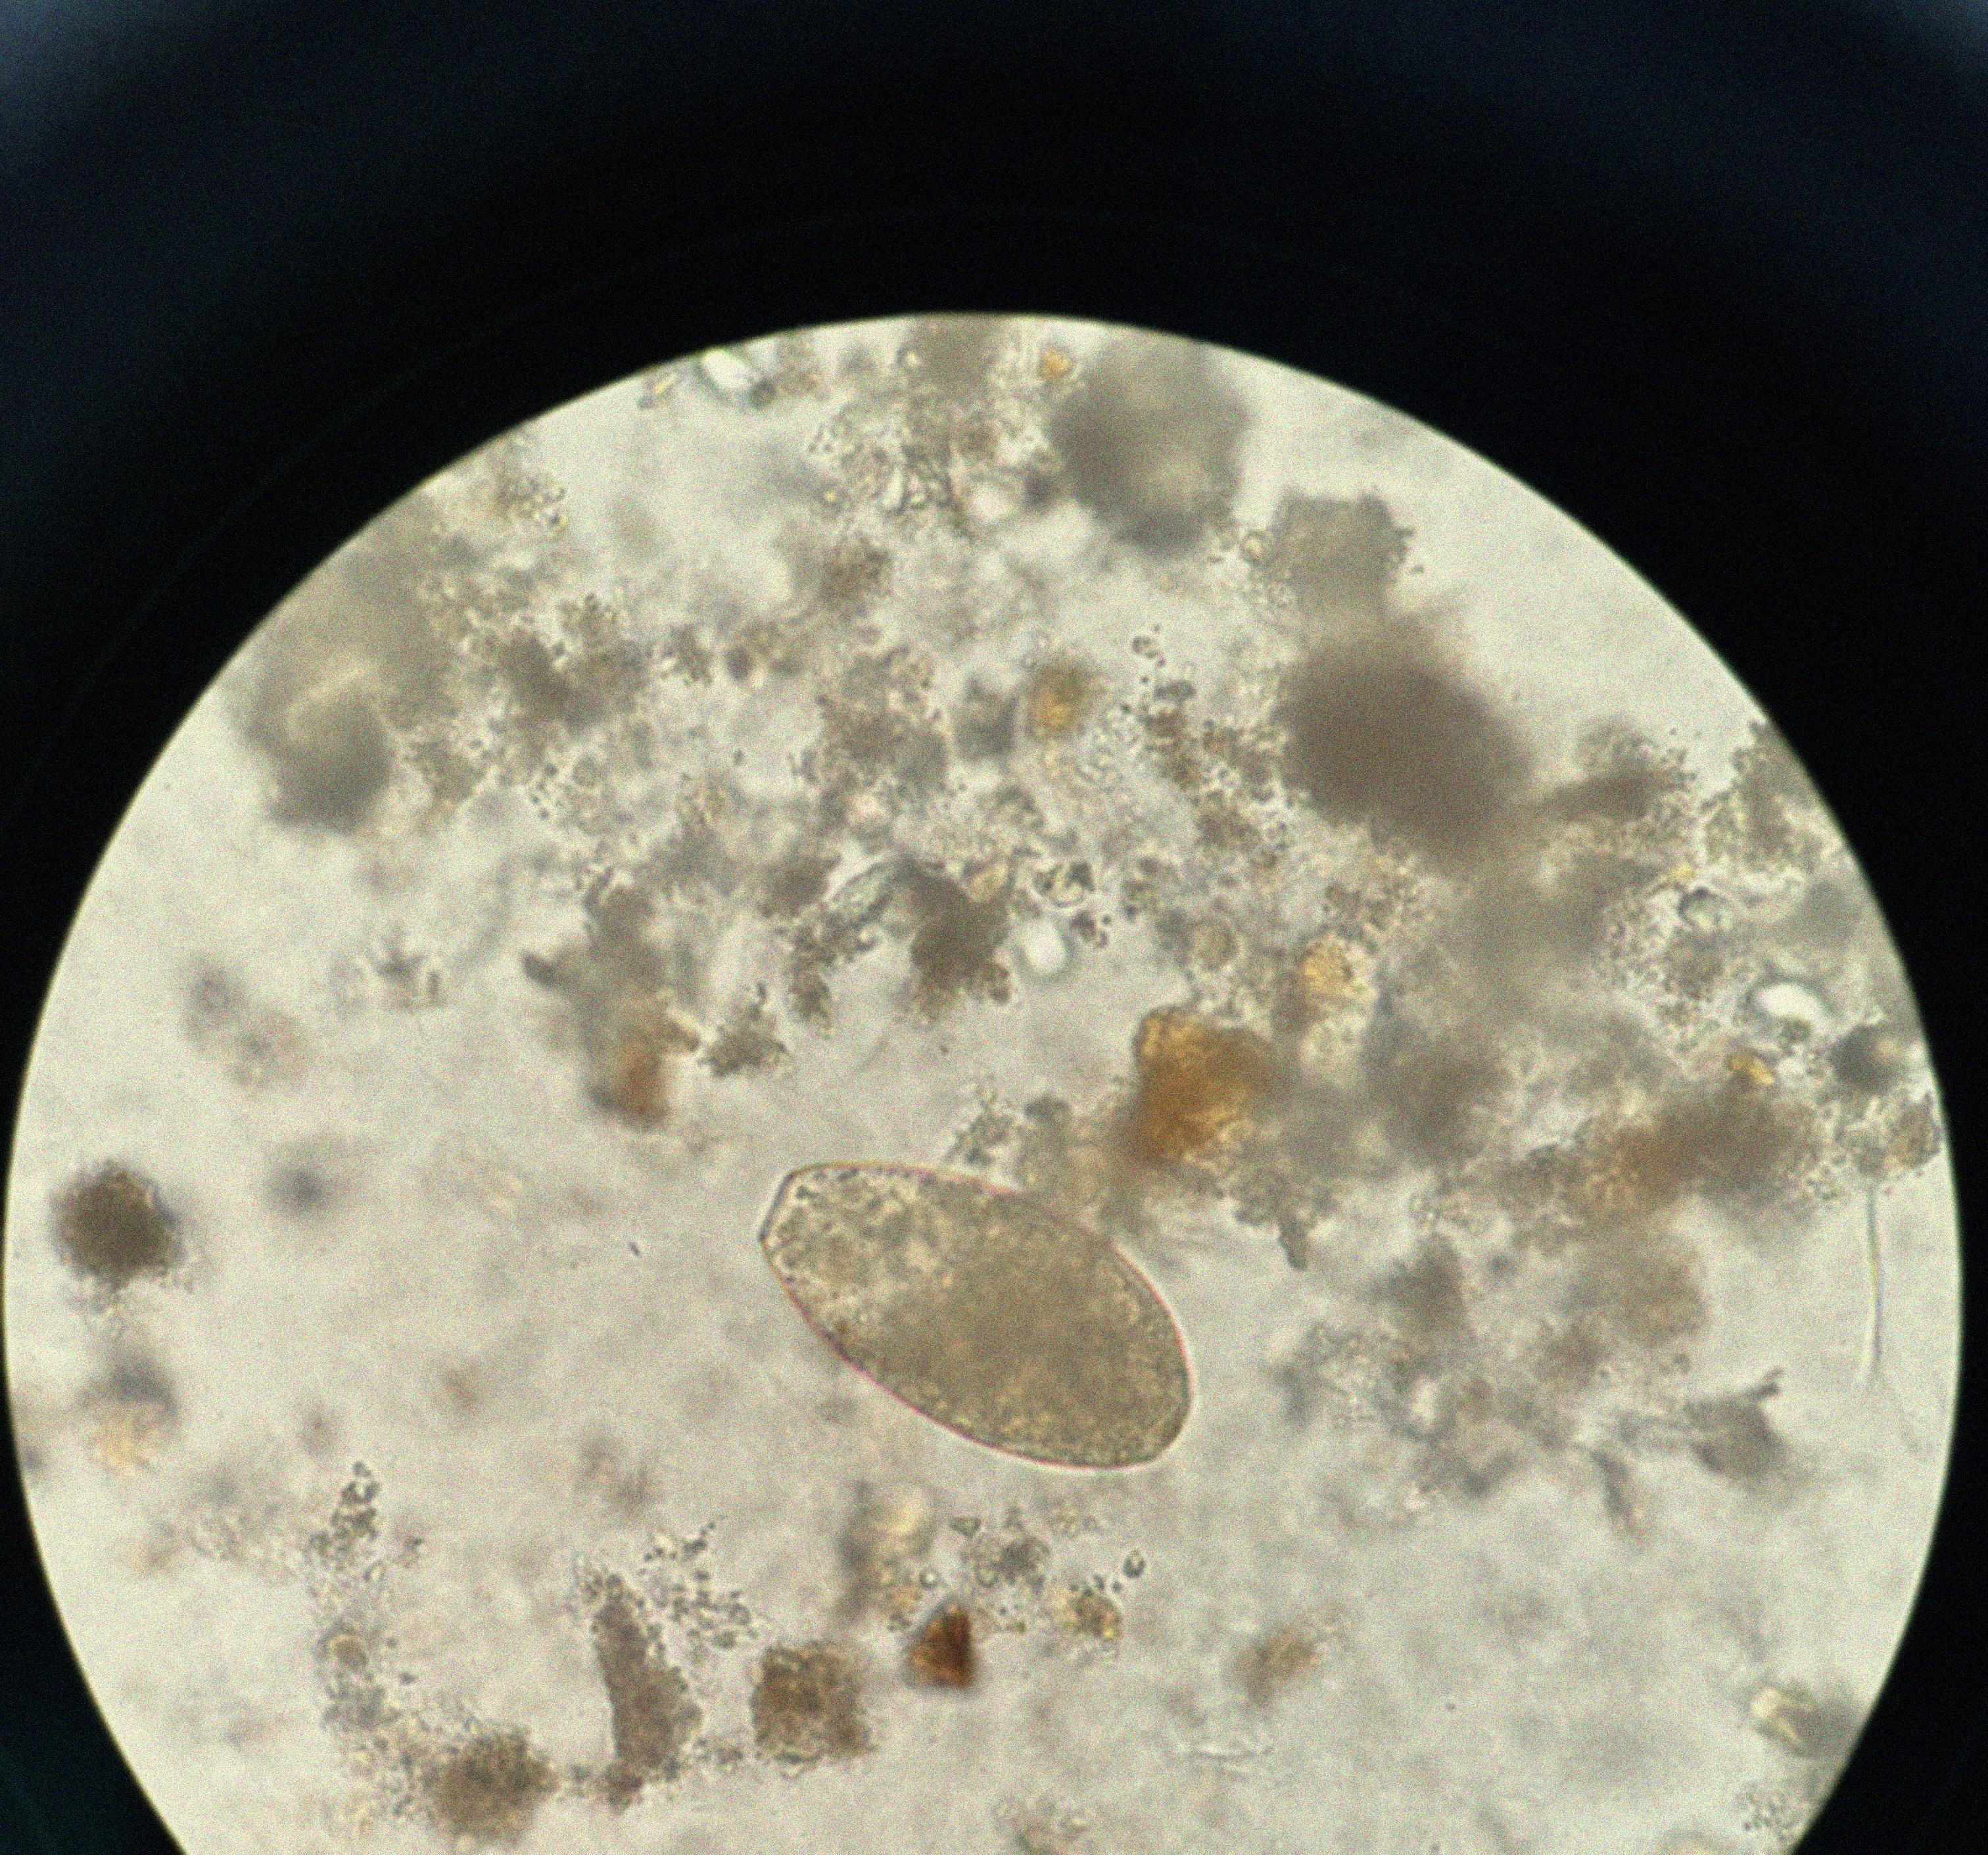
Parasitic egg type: Fasciolopsis buski